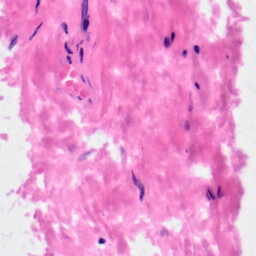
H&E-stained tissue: Kidney